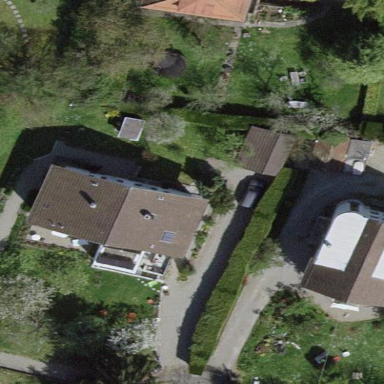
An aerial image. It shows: Garden enclosed by fence.